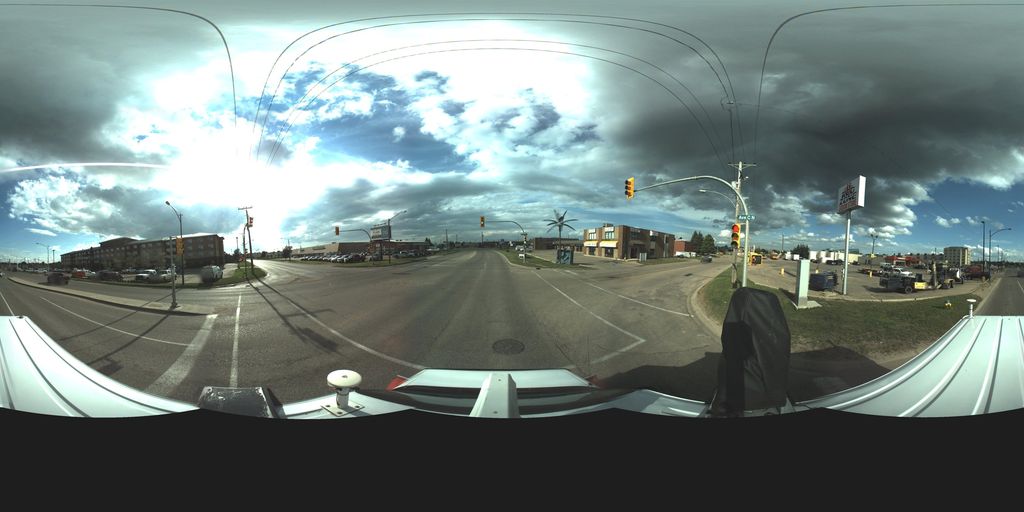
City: saskatoon